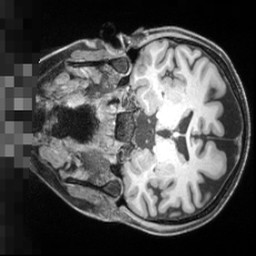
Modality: T1w
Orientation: coronal
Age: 26
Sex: female
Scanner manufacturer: siemens
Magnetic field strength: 3 T
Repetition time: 2.55 s